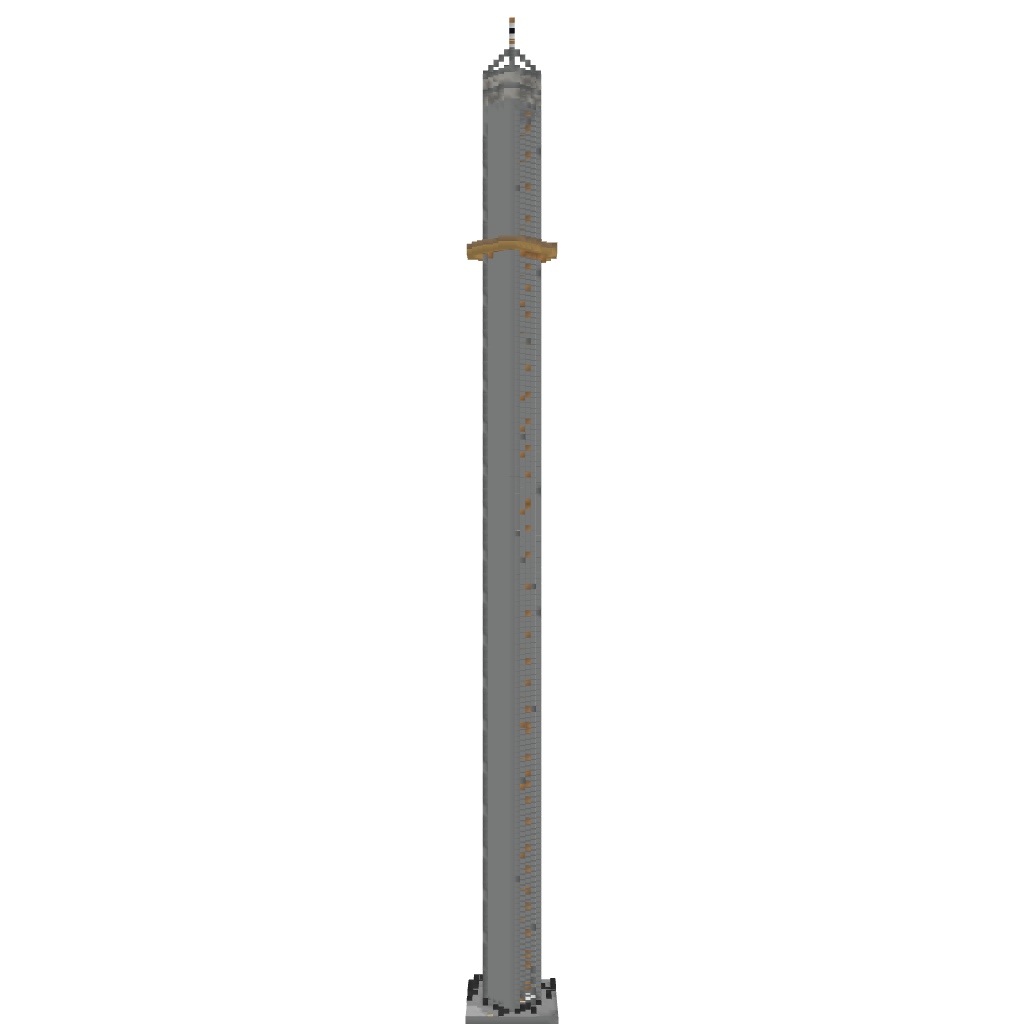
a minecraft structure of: Breeze Tower